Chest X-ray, PA view. Patient: 64 years old, sex M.
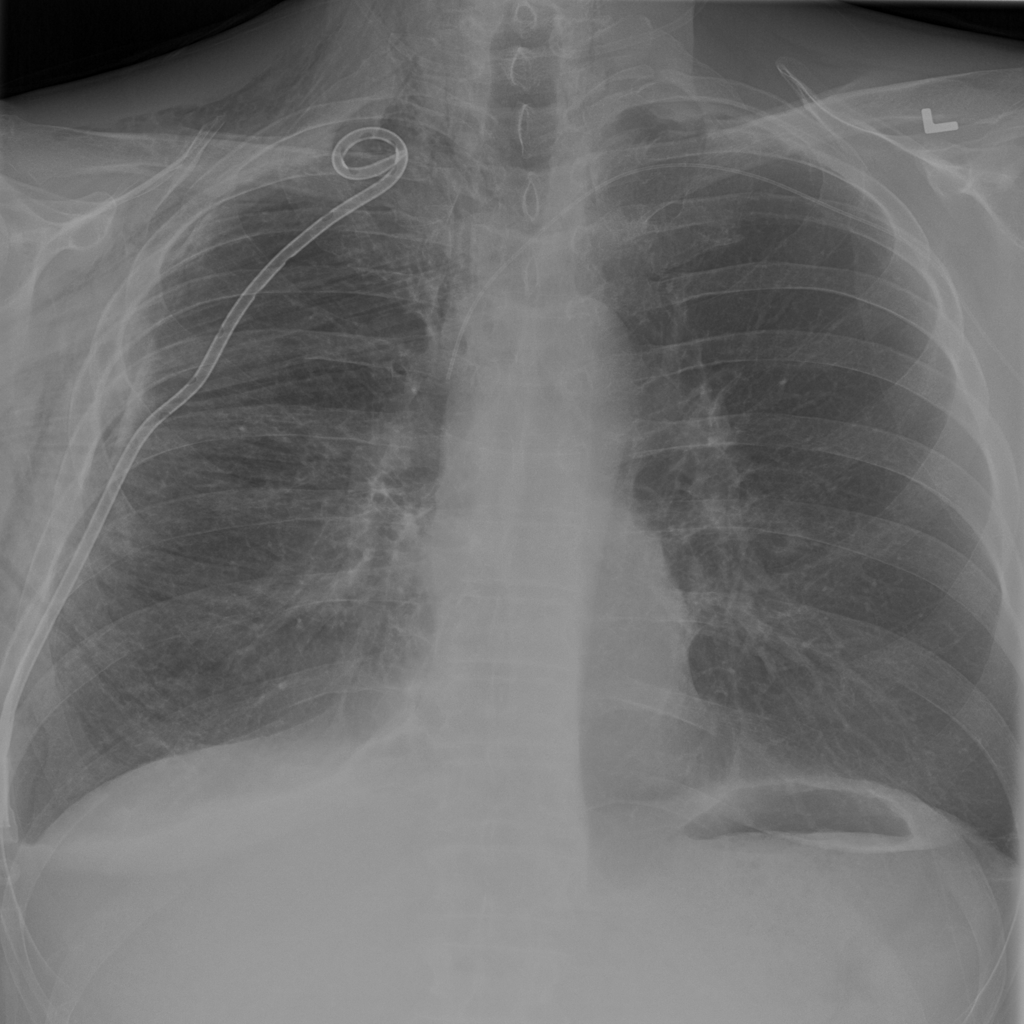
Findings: Pneumothorax